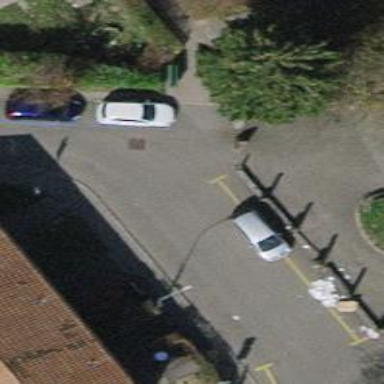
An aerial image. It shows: Block barrier.